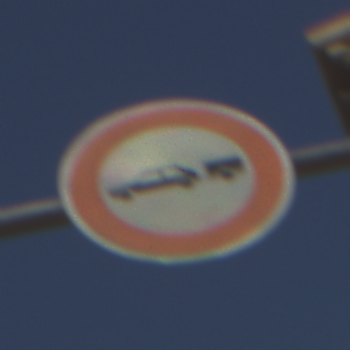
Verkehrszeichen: VerbotPersonenkraftwagenMitAnhaenger
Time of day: MorningAfternoon
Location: Outdoor (Urban)
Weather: Clear
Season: NotSpecified
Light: Natural